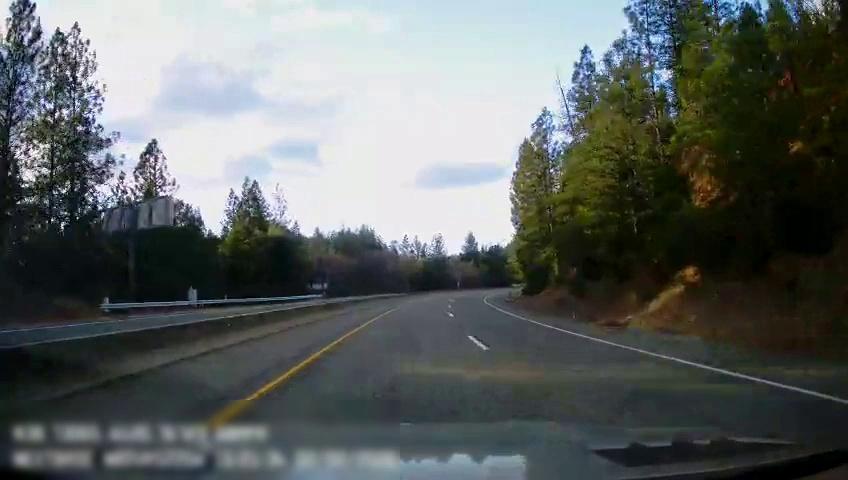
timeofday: Day
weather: Sunny
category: Drivable Space
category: Drivable Space
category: Lanes | Opposite Lane
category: Lanes | Alternate Lane
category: Lanes | Current Lane
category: Lanes | Alternate Lane